Question: I am trying to change my UIWebView Url depending on the variables I get from my Parse.com database.
First, I split the three worded String into three parts then I place the parts into the url.
However, I am getting an error! It is very strange:

Here is the code incase you are unable to see it:
'''
import UIKit
import Parse
import ParseUI
class myBookingsItemTableViewController: UITableViewController {
var object: PFObject!
@IBOutlet weak var typeOfBookingLabel: UILabel!
@IBOutlet weak var typeOfBookingQRCode: UIWebView!
var ticketId = String()
override func viewDidAppear(animated: Bool) {
super.viewDidAppear(animated)
if (self.object != nil) {
self.typeOfBookingLabel?.text = self.object["booking"] as? String
var ticketID = self.object["ticketId"] as? String
self.ticketId = ticketID!
var ticketIdArr = split(ticketId) {$0 == " "}
var first: String = ticketIdArr[0]
var second: String? = ticketIdArr.count > 1 ? ticketIdArr[1] : nil
var third: String? = ticketIdArr.count > 2 ? ticketIdArr[2] : nil
let url = NSURL (string: "http://chart.apis.google.com/chart?chl=\(first)+\(second)+\(third)&chs=200x200&cht=qr&chld=H%7C0")
let requestObj = NSURLRequest(URL: url!)
typeOfBookingQRCode.loadRequest(requestObj)
} else {
self.object = PFObject(className: "Bookings")
}
}
}
'''
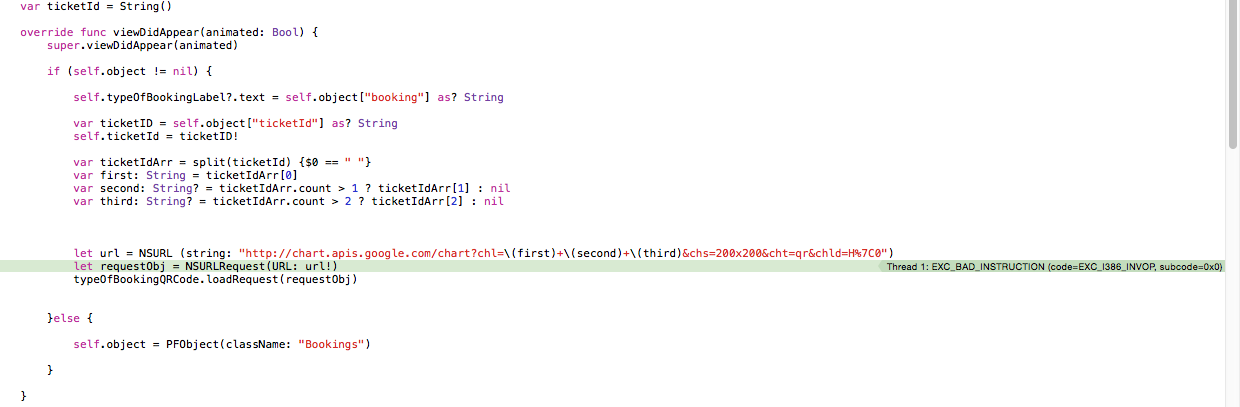
Answer: You have to make sure that your 'first', 'second' and 'third' do not contain any whitespaces - otherwise you will not be able to create a URL from it - it will return nil and your unwrapping fails.
You can do that using
'''
first = first.stringByAddingPercentEncodingWithAllowedCharacters(.URLHostAllowedCharacterSet())!
'''
Additionally I would recommend against using nil in your situation but rather either exclude the second and third argument if they would be nil or replace the 'nil' with an actual value - that way you can change their type to 'String' and do not have to worry about the optionals any more.
The following code snippet escapes all three values and always generates an 'URL':
'''
func urlEncode(par:String!) -> String! {
return par.stringByAddingPercentEncodingWithAllowedCharacters(.URLHostAllowedCharacterSet())!
}
var first: String = urlEncode(ticketIdArr[0])
var second: String = ticketIdArr.count > 1 ? urlEncode(ticketIdArr[1]) : "nil"
var third: String = ticketIdArr.count > 2 ? urlEncode(ticketIdArr[2]) : "nil"
'''